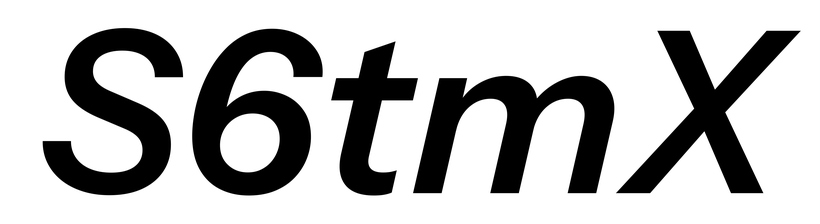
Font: InstrumentSans-Italic_SemiBold_Italic